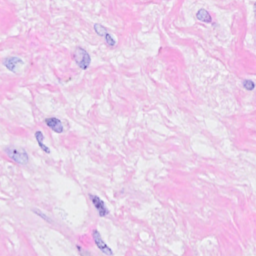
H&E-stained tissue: Breast